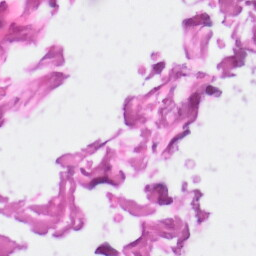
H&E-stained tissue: Skin